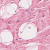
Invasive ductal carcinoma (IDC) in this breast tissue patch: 0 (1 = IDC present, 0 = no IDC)